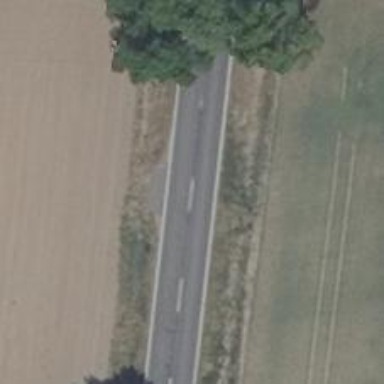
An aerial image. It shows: Secondary road with asphalt surface.